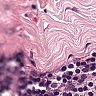
Metastatic tissue present: no